Question: In terms of the 'SQL-server' logical query phases; the 'WHERE' clause comes after the 'FROM' clause.
I've used the following code:
'''
GO
SET showplan_ALL ON;
GO
SELECT j.Name,
q.hoursWorked
FROM #j j
INNER JOIN #q q ON
j.Name = q.Name
WHERE q.hoursWorked > 9;
GO
SET showplan_ALL OFF;
GO
'''
This results in the following:

Now 'WHERE' seems to be part of the nested loop. I thought the nested loop was the join - which is the 'FROM' clause.
How does this agree with the logical query phases as 'WHERE' seems to be at the same point as 'FROM' in the physical plan ?
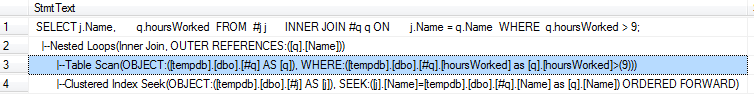
Answer: The optimizer will push predicates as far down in the query as it reasonably can.
In this case, the 'WHERE' clause condition is a condition against a single table - it can avoid retrieving any rows from 'q' which will never meet the 'WHERE' clause condition, and thus never needs to 'JOIN' them at all.
In SQL, you describe , not , and the optimizer tries to make smart decisions.
The logical query phases wouldn't be so named if they were also the physical phases. The optimizer has to produce results the logical order was being followed, but may choose to perform actions in a different order if it is more efficient to do so.